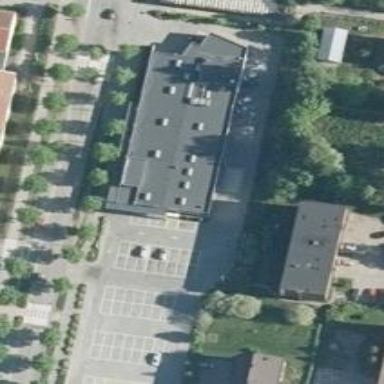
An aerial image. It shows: Supermarket.